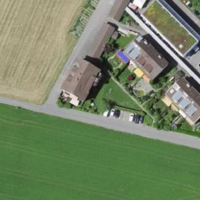
EUNIS habitat code: 52
Species observed at this site:
Tanacetum parthenium